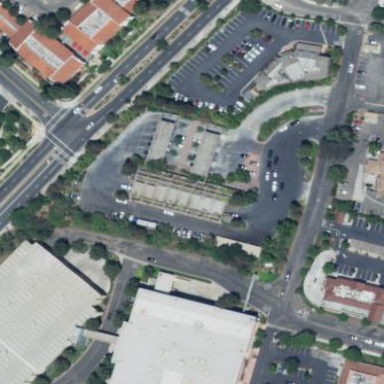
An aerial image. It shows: Building housing car wash facility.